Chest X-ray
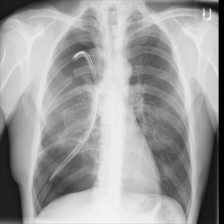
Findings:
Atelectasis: negative
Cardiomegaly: negative
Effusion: negative
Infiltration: negative
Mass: negative
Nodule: negative
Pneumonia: negative
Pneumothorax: positive
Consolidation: negative
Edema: negative
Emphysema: negative
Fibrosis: negative
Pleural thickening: negative
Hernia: negative